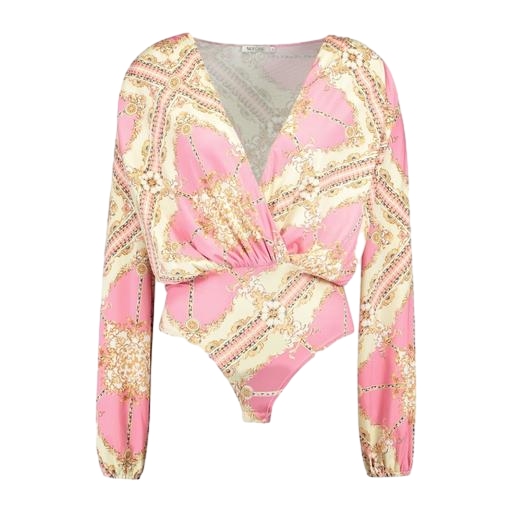
pink paris blouse, pink printed blouse, pink printed shirt, white background